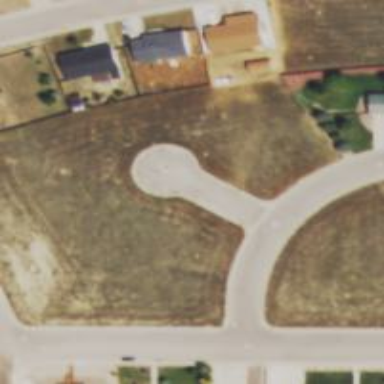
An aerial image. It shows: Turning circle on the road.